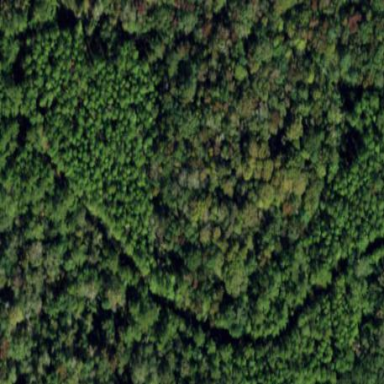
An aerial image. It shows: Forest area dominated by needle-leaved trees.